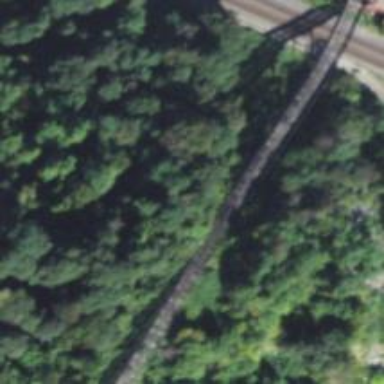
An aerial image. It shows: Funicular railway bridge.